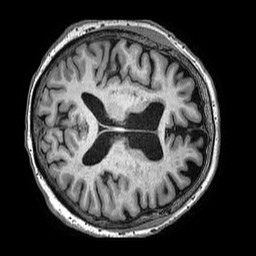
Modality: T1w
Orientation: axial
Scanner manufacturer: philips
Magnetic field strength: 3 T
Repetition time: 0.006674 s
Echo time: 0.00299 s